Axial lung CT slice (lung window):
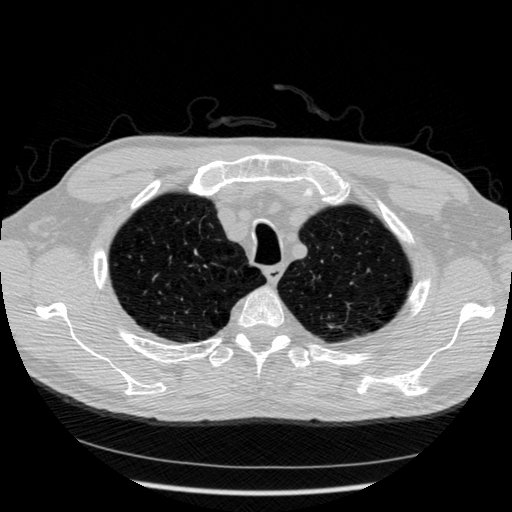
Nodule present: no